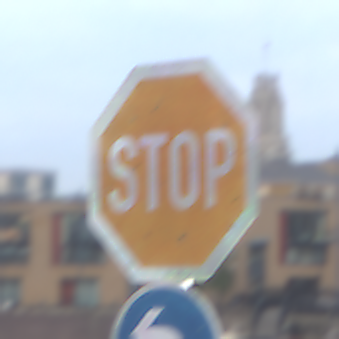
Verkehrszeichen: Stop
Zusatzzeichen unten: VorgeschriebeneFahrtrichtungLinks
Umgebung: Outdoor, Urban
Tageszeit: MorningAfternoon
Wetter: Overcast
Licht: Natural
Jahreszeit: NotSpecified
Kontrast: LowContrast